Question: How do you change the border radius of an underline tab indicator? If I use Box Decoration then the indicator covers the whole tab instead
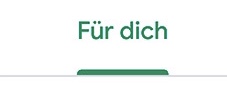
Answer: You can create a custom indicator similar to this article, <URL>'.